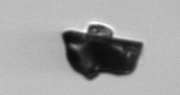
Label: Delphineis